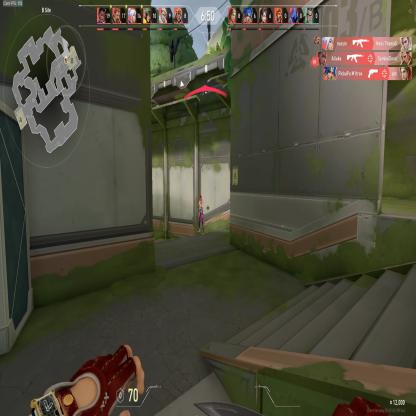
Label: enemy